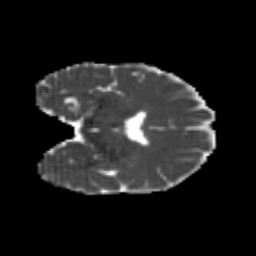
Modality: MD
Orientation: coronal
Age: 20
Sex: female
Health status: healthy
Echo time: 0.074 s